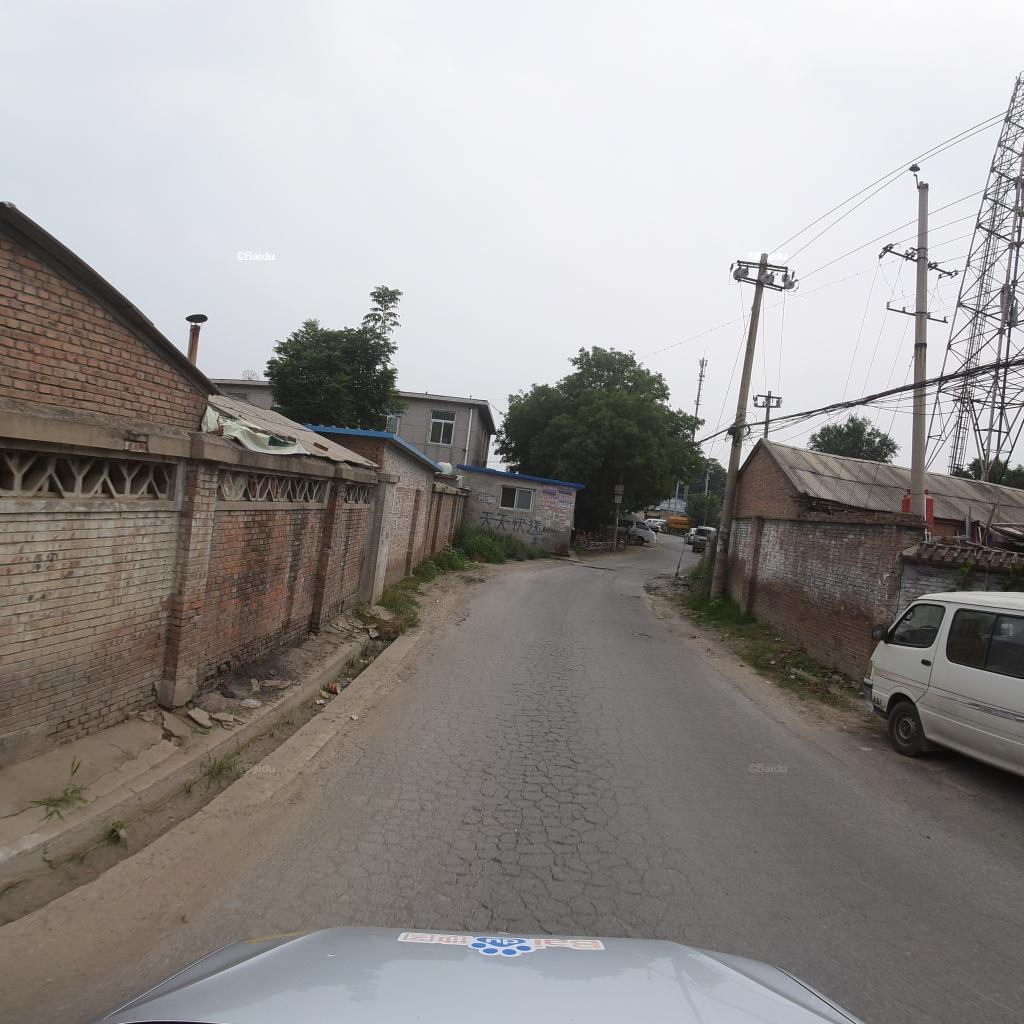
Region: Fengtai
Road damage annotations: pothole, alligator crack